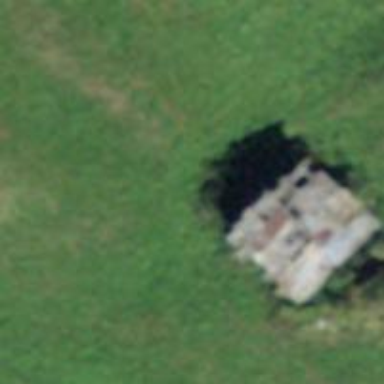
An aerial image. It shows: Hut.